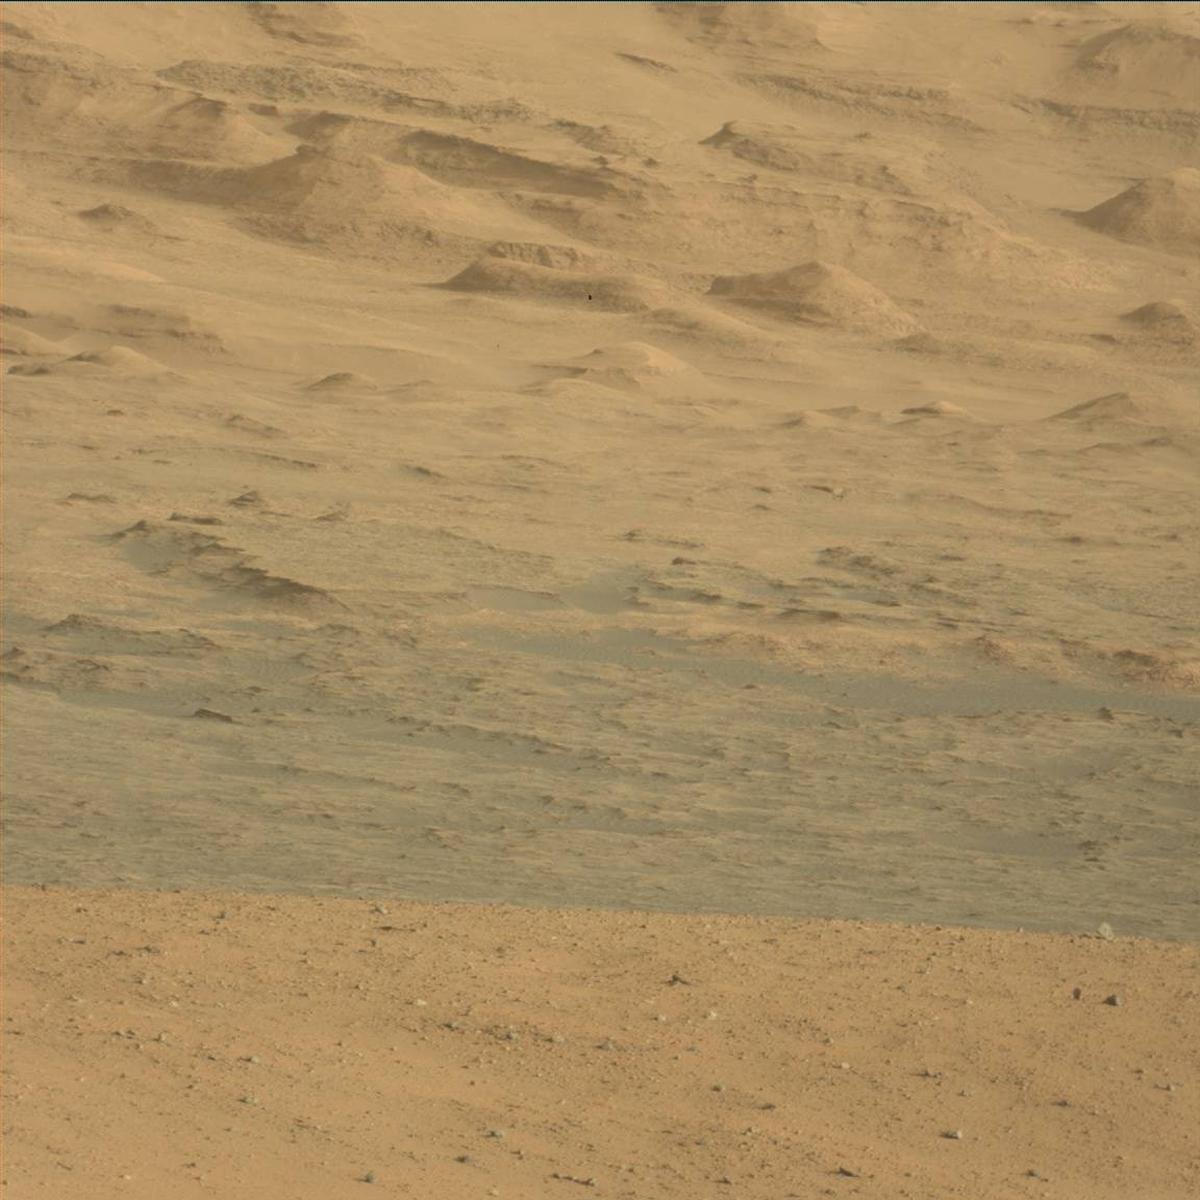
Terrain classes present: Ridge, Sand / Soil